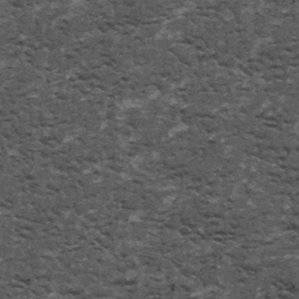
Label: frost